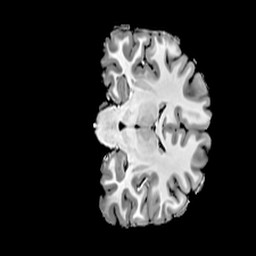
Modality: T1w
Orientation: coronal
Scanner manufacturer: siemens
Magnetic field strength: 7 T